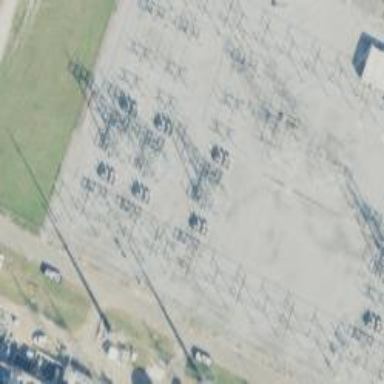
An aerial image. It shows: Switch used for power control.